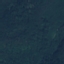
Land use / land cover: Forest